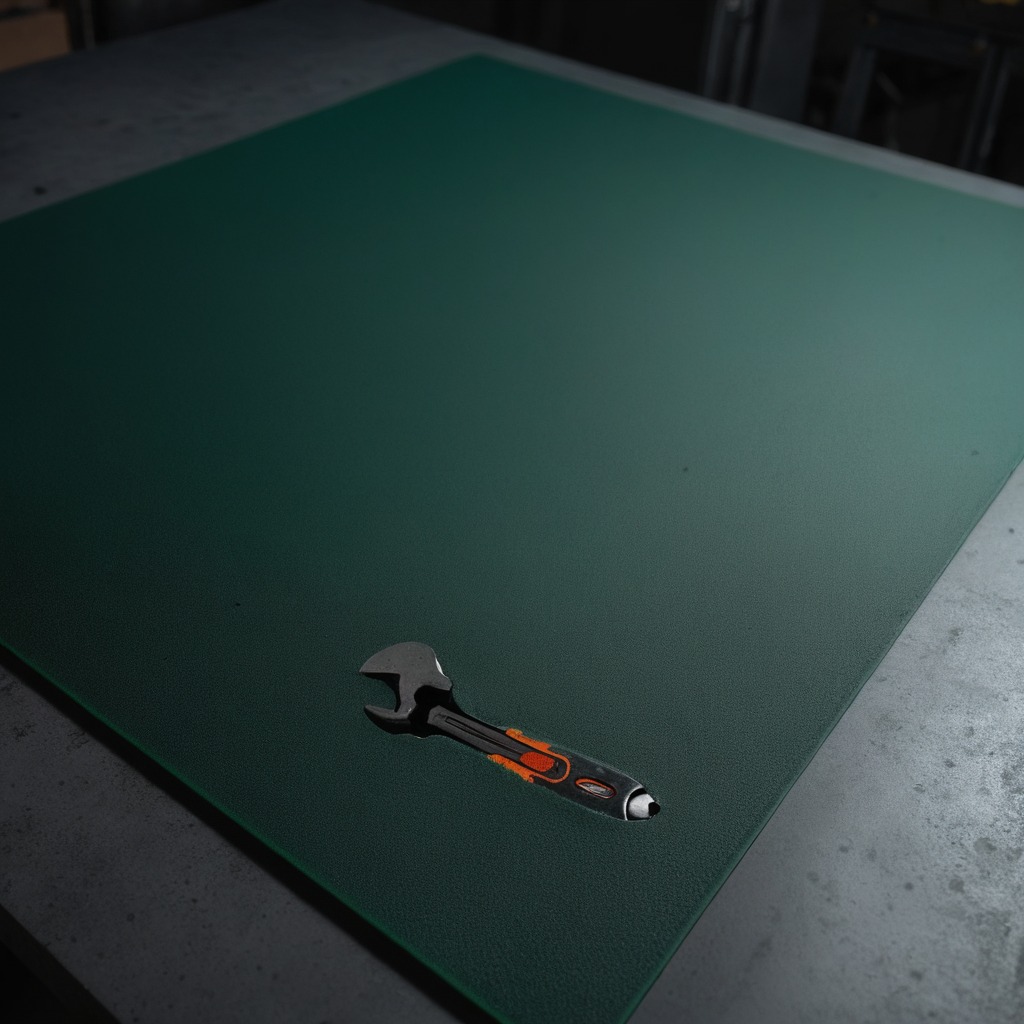
An wrench lies on the clean granite tabletop covered with a green rubber mat inside a workshop at night dim ambient light soft shadows worn but beneath the mat.